Aerial crown-view tile of a tropical tree (Barro Colorado Island, Panama), acquired 20250512:
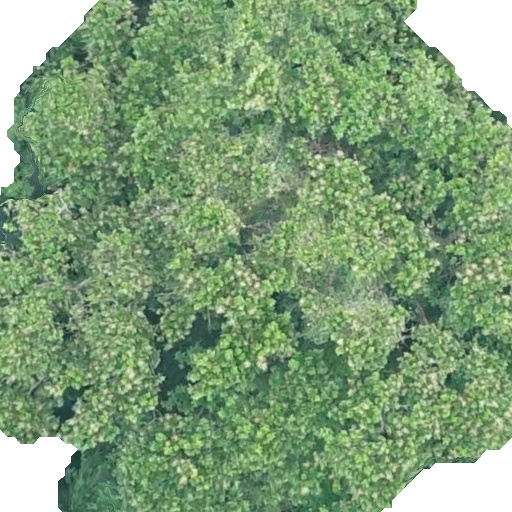
Species: Anacardium excelsum
GBIF accepted scientific name: Anacardium excelsum
Crown area: 395.906 m²